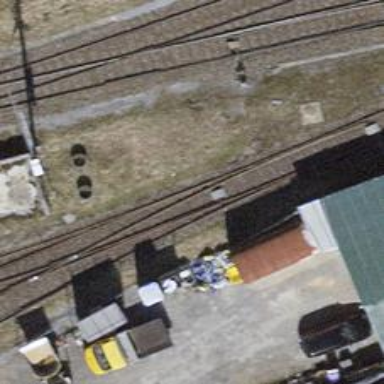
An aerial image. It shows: Railway switch.